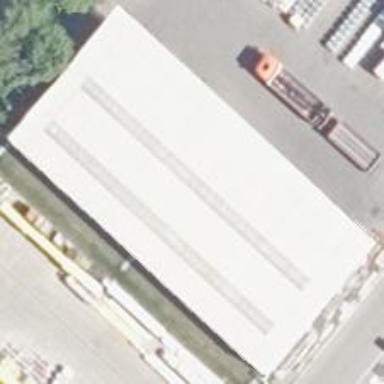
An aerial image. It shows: Warehouse building.